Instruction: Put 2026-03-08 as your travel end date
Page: home
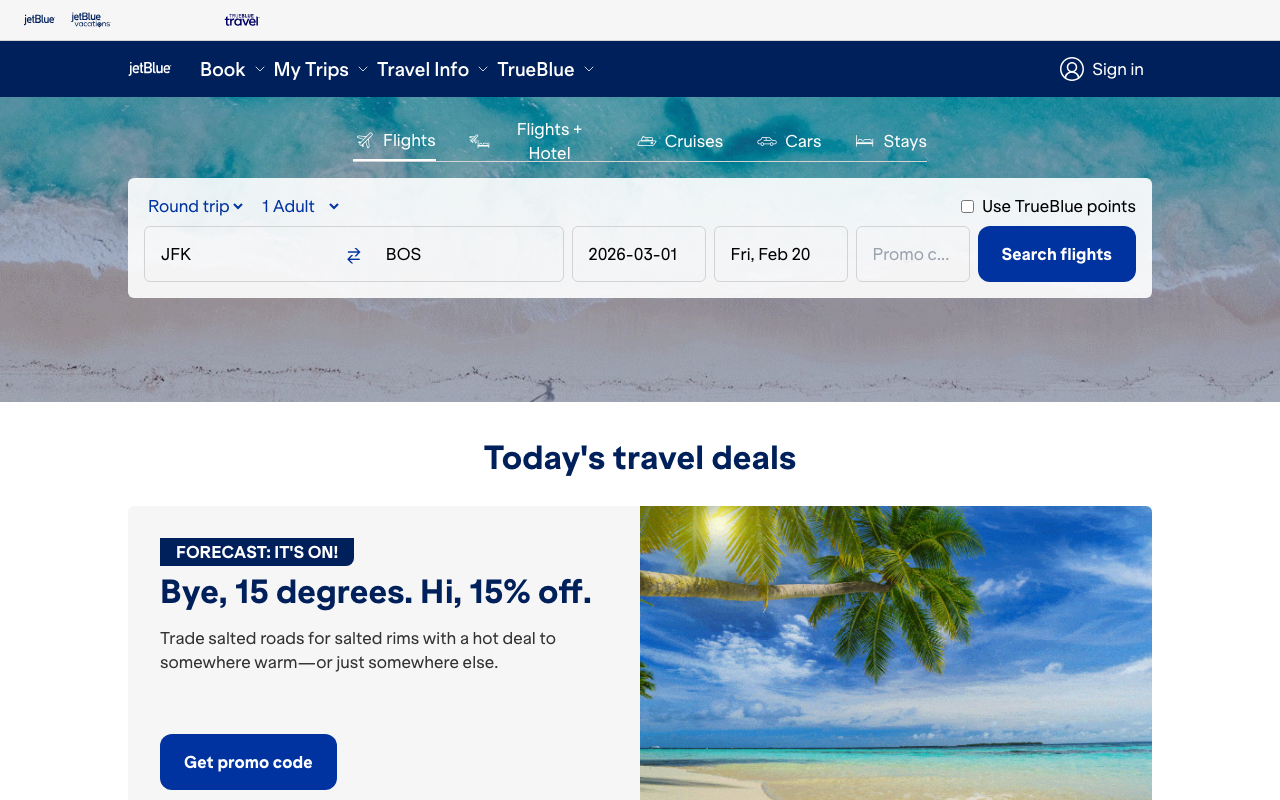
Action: type